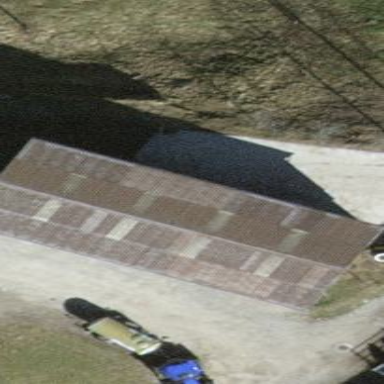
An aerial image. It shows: Shed.